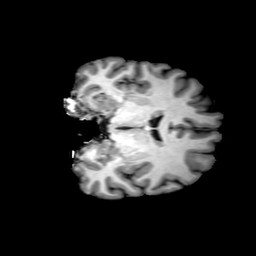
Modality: T1w
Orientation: coronal
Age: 39
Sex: male
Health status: ill